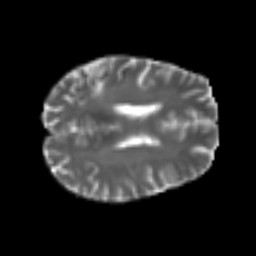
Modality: T2w
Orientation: axial
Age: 53
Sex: male
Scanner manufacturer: siemens
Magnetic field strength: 3 T
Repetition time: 4.999 s
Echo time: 0.07946 s